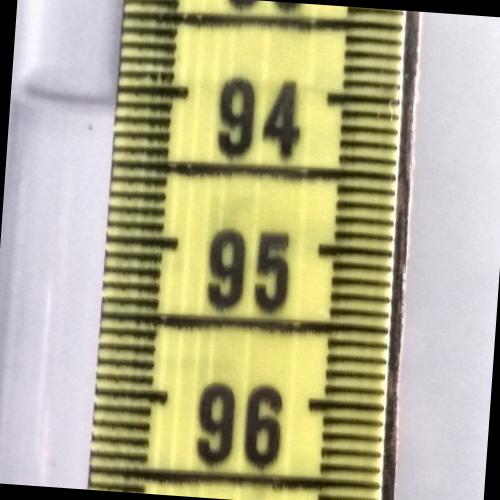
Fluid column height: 94.1 cm